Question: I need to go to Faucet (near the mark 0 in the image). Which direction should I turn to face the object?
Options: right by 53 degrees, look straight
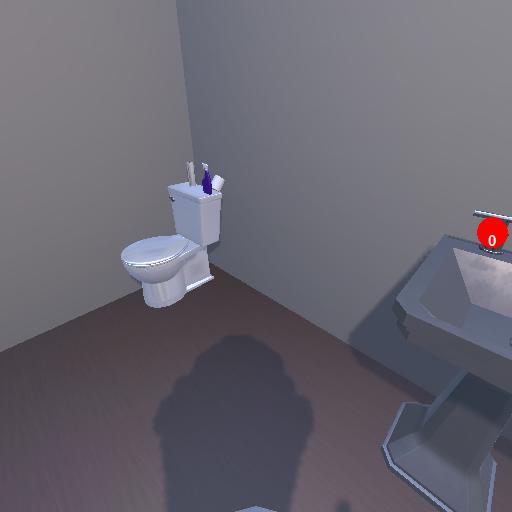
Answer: right by 53 degrees